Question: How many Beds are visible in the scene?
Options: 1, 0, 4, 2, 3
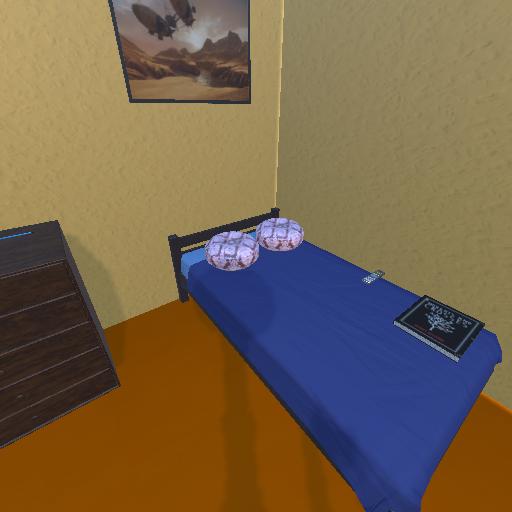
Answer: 1